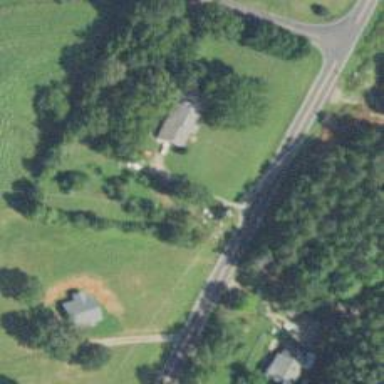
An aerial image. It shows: Driveway.